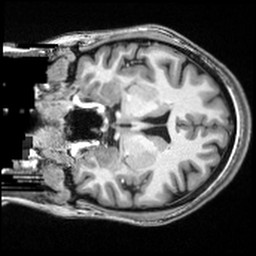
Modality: T1w
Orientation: coronal
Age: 33
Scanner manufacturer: siemens
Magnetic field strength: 3 T
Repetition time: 2.5 s
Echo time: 0.00343 s